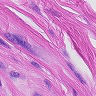
Metastatic tissue present: yes